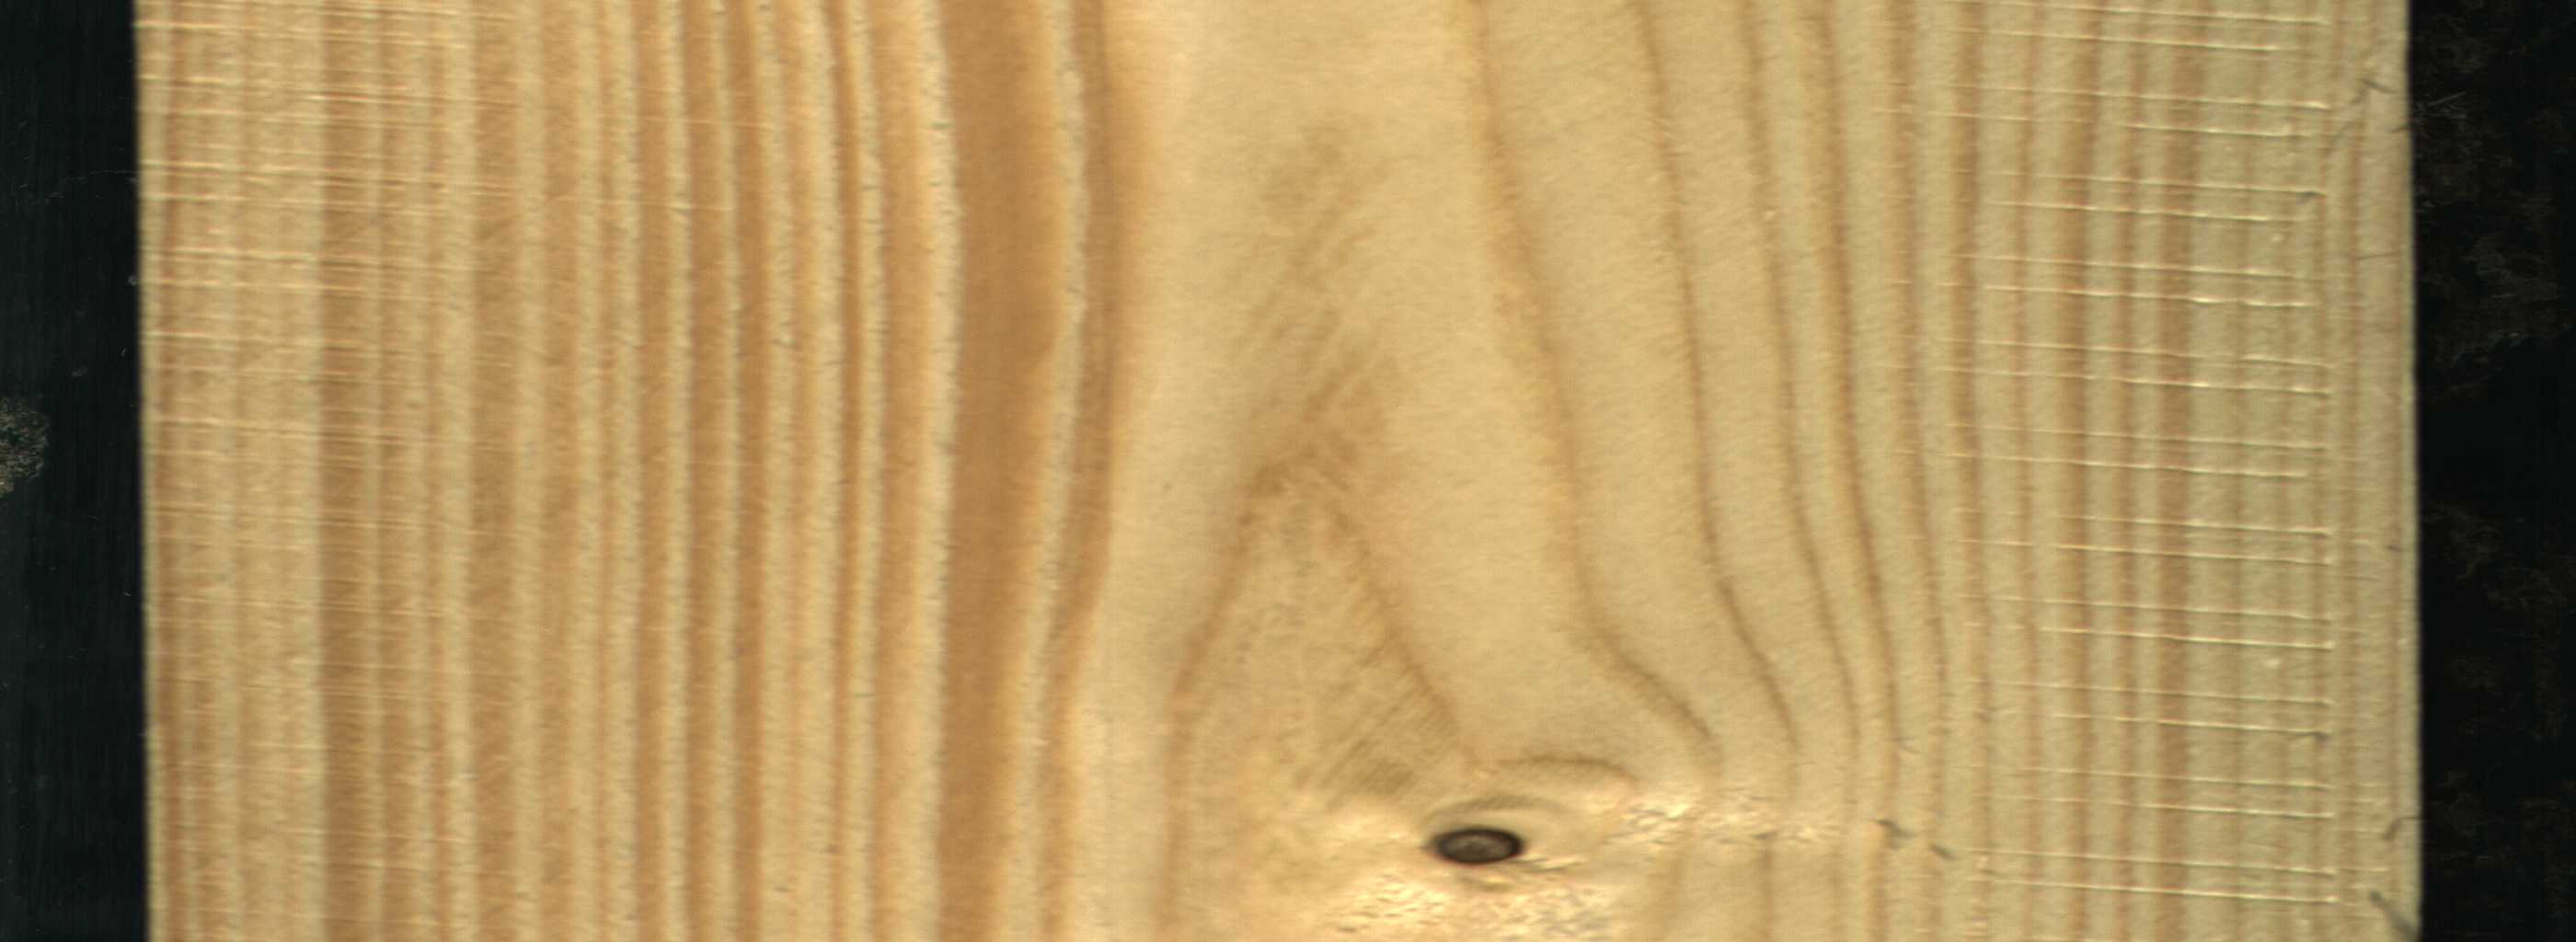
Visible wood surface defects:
Dead_Knot